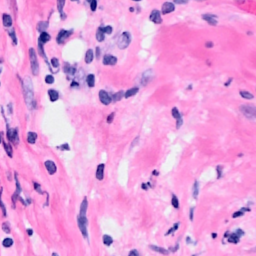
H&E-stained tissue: Breast